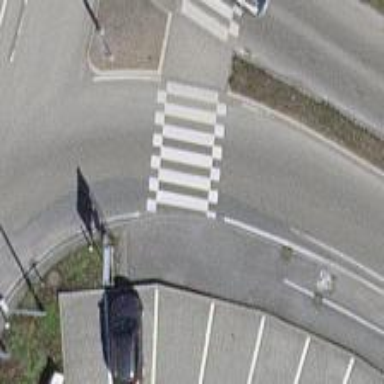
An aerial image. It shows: Marked zebra crossing with white markings.